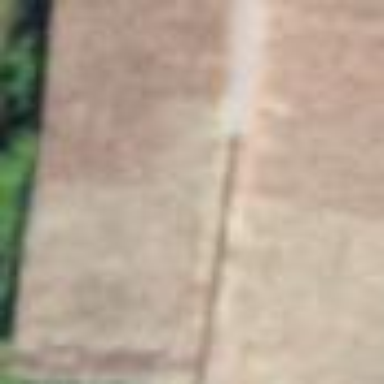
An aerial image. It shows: Barn.